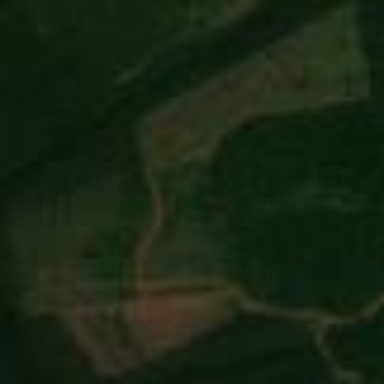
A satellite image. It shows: Logging area.